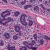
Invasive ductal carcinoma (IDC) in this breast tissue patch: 0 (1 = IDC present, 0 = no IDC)